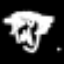
Label: octagon